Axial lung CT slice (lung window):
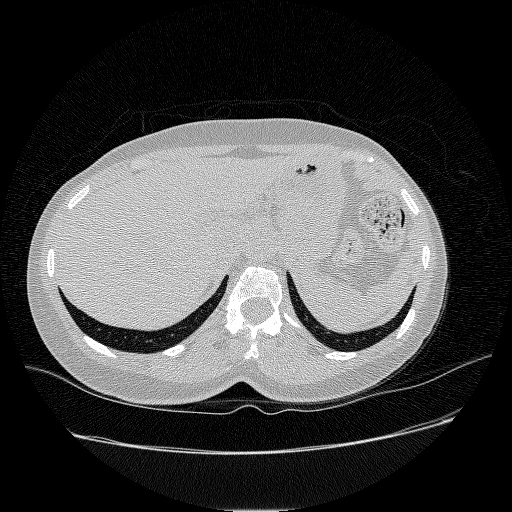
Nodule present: no